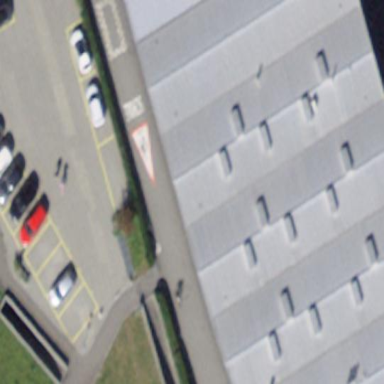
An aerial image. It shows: Warehouse building.